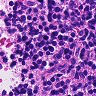
Metastatic tissue present: no